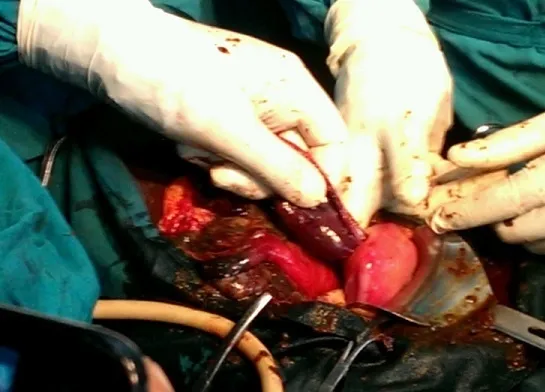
Laparotomy section showing the small bowel getting into the perforated uterus.
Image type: medical_photograph (other_medical_photograph)